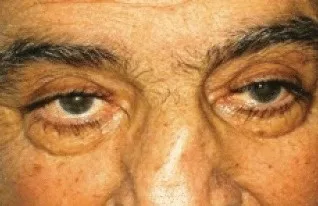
The exophthalmos, periorbital oedema, conjunctival hyperaemia disappeared after first cycle of therapy.
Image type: medical_photograph (other_medical_photograph)